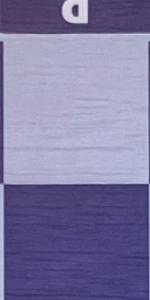
Label: Empty